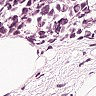
Metastatic tissue present: yes